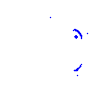
Particle: proton